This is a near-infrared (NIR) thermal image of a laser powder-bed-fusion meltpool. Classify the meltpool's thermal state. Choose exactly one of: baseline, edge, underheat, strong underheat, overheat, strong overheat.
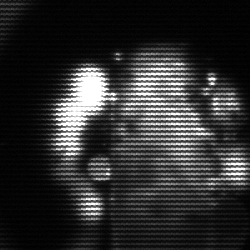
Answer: strong underheat